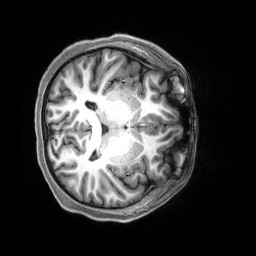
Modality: T1w
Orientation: axial
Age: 18
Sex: female
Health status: healthy
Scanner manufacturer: siemens
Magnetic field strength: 3 T
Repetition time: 2.5 s
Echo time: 0.00222 s